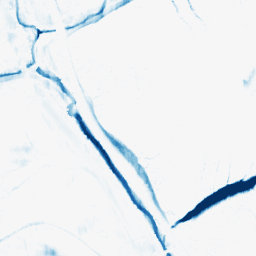
Category: morphological
Decomposition family: morphological_ellipse
Decomposition parameters: operation: closing
width: 20
height: 5
Upsampling method: quintic
Upsampling parameters: scale: 2
Upsampling scale: 2